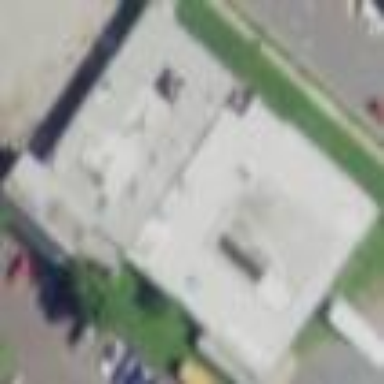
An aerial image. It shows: Industrial building.